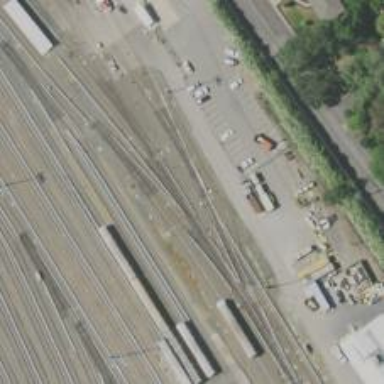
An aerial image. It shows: Electrified rail service yard.